Field crop: tomato
Growth stage: 2
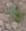
Species: solanum